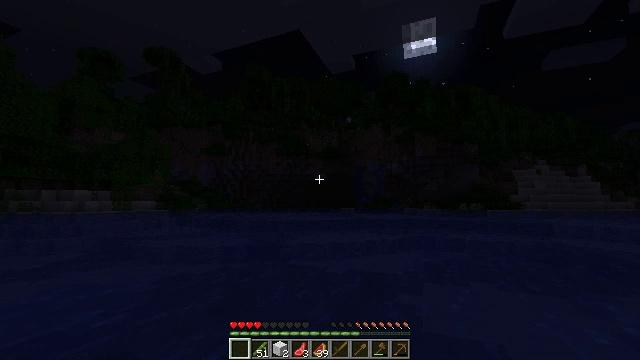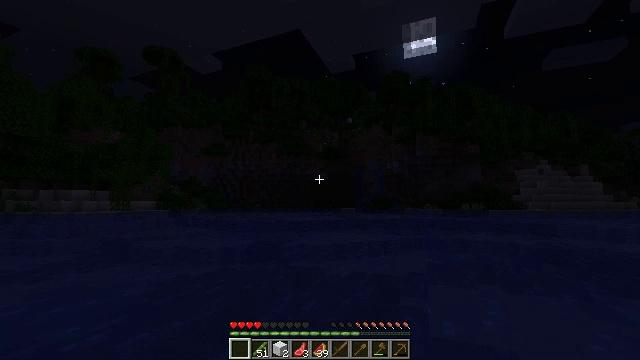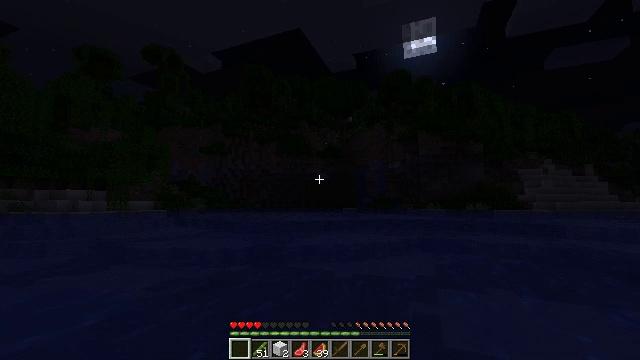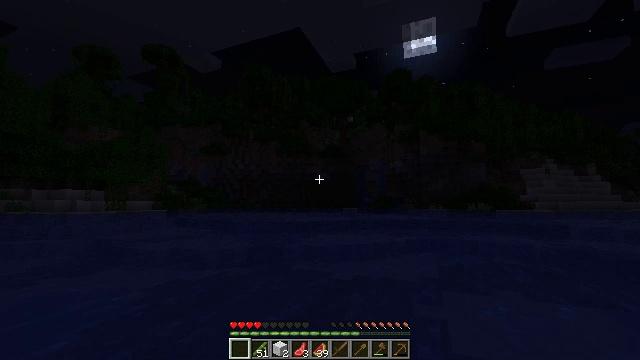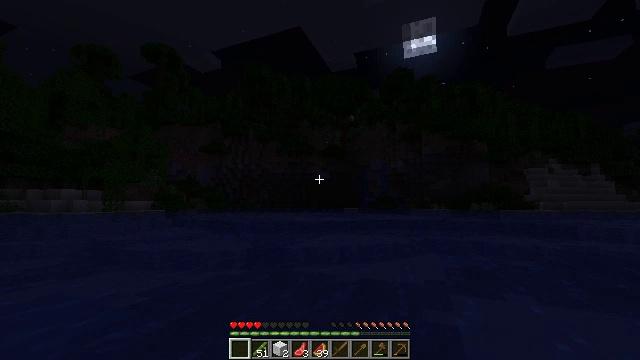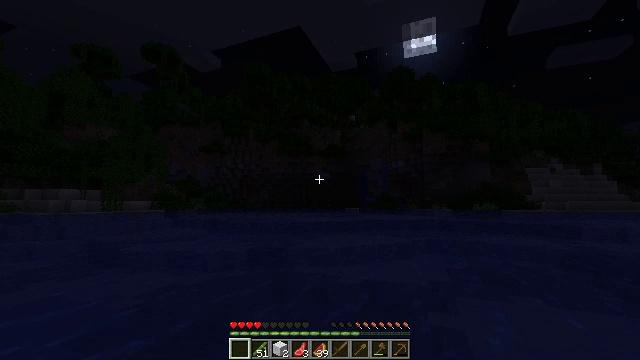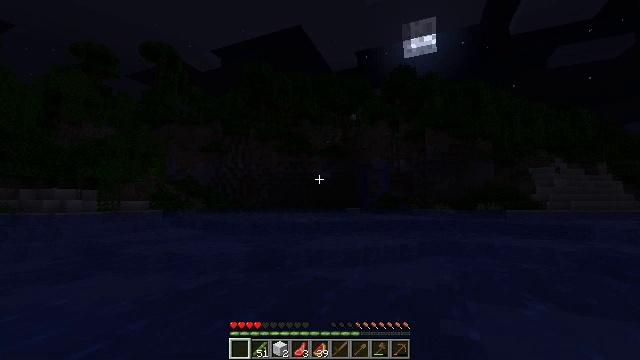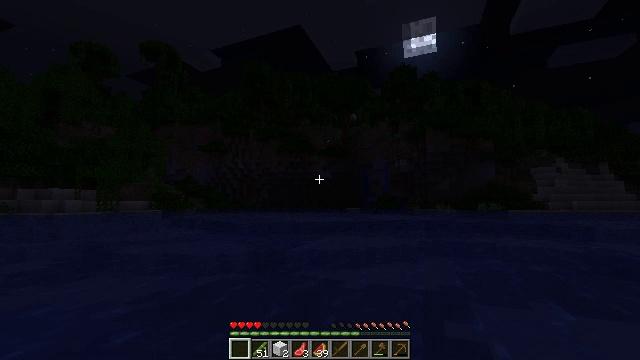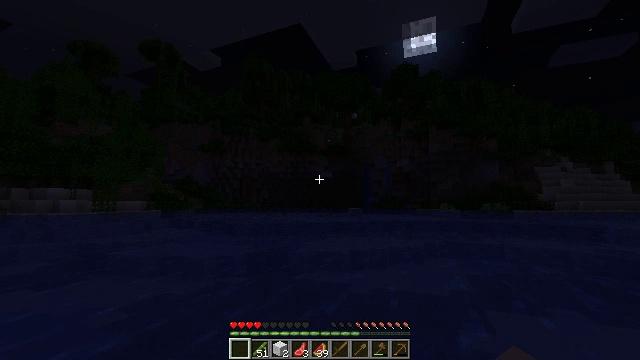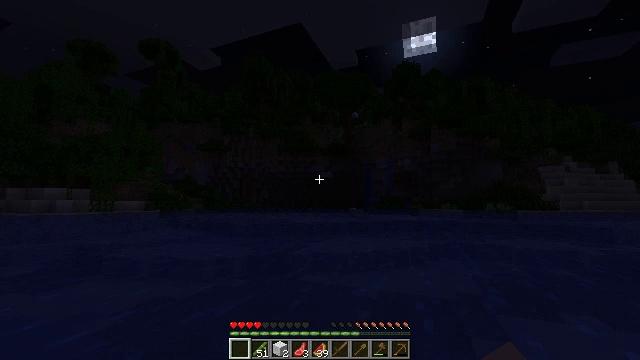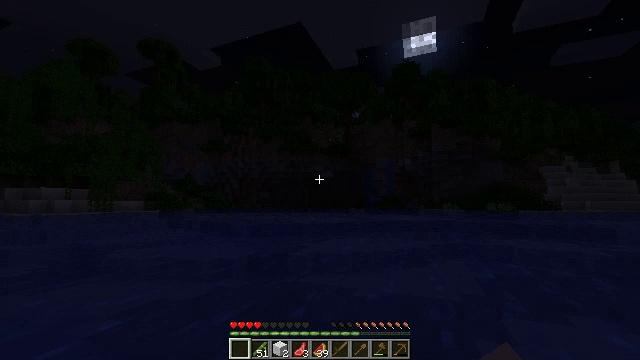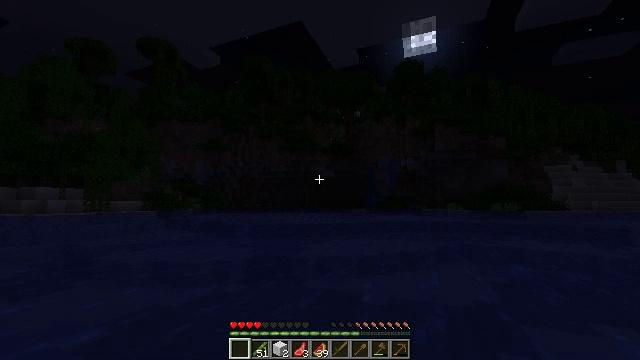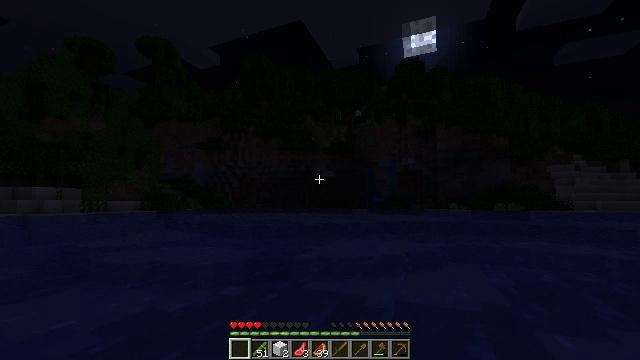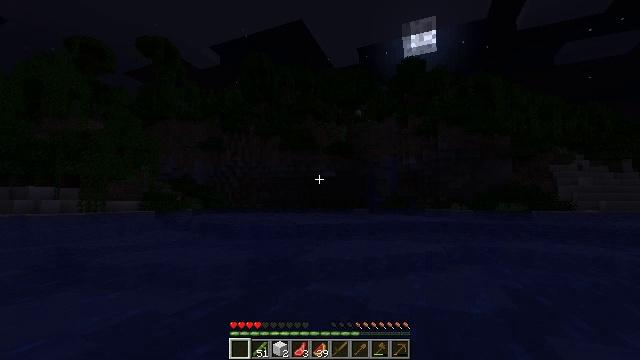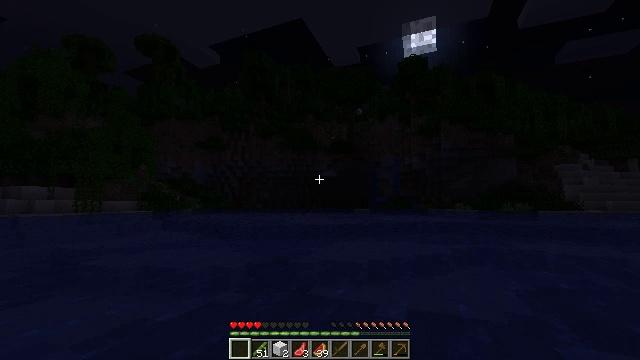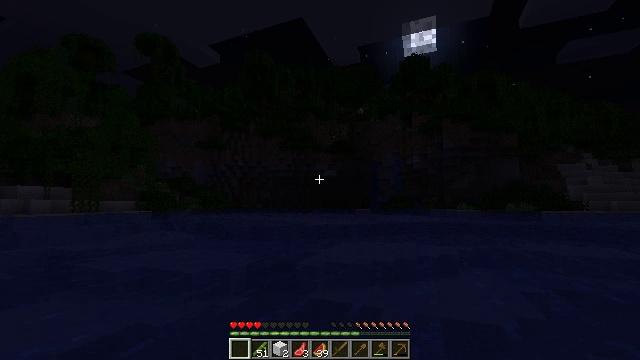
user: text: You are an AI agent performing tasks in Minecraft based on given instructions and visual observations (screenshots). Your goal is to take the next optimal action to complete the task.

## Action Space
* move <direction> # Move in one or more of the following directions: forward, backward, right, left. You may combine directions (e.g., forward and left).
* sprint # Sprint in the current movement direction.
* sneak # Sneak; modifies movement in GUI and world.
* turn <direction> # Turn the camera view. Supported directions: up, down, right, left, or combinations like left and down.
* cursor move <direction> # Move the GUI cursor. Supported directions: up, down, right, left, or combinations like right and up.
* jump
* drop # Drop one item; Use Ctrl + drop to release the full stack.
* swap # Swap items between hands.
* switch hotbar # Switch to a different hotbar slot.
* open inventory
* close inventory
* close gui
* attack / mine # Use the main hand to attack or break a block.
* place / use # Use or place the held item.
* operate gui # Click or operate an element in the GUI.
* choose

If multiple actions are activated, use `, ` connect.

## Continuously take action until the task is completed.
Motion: motion action
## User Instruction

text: Harvest vines off the surface.
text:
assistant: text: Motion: move forward
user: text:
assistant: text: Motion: move forward
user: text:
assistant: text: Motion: move forward
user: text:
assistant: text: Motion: move forward
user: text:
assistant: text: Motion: move forward
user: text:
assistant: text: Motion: move forward
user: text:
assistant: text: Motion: move forward
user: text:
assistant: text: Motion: move forward
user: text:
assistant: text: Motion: move forward
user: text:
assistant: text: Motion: move forward
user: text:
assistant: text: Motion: move forward
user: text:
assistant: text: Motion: move forward
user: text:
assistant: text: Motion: move forward
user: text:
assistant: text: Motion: move forward
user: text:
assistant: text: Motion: move forward
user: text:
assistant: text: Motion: move forward
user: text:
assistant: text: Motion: move forward
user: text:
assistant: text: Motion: move forward
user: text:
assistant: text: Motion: move forward
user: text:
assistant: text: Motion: move forward
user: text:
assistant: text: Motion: move forward
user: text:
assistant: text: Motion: move forward
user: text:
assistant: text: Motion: move forward
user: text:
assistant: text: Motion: move forward
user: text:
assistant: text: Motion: move forward
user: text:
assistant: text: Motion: move forward
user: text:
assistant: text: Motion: move forward
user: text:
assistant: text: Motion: move forward
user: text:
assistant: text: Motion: move forward
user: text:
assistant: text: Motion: move forward